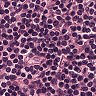
Metastatic tissue present: no